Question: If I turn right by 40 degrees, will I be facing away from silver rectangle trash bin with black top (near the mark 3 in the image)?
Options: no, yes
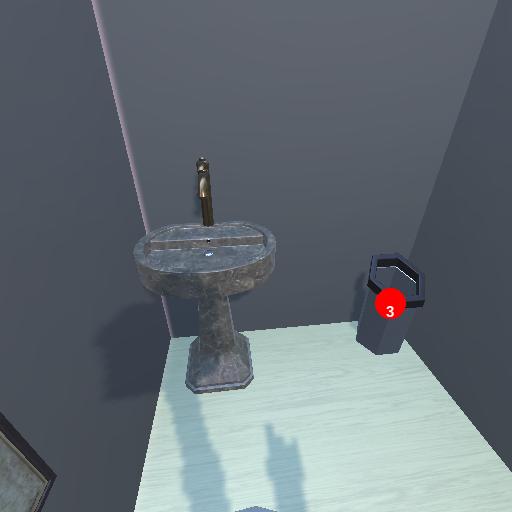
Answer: no